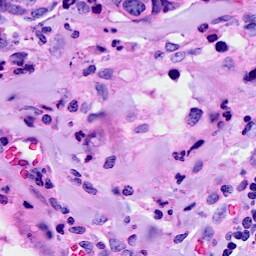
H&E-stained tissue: Breast